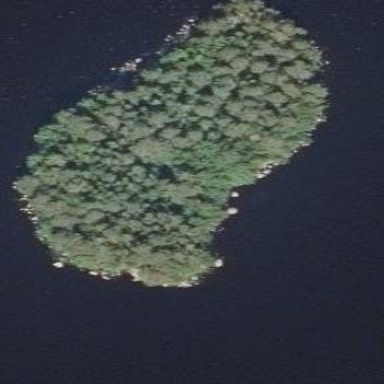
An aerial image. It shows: Islet surrounded by woodland.